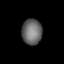
Tissue: lung
Cell type: Epithelial cells
Senescence score: 0.2184
Nuclear area (px): 507
Mean DAPI intensity: 104.191